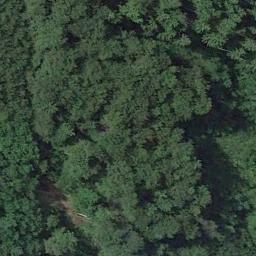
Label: forest